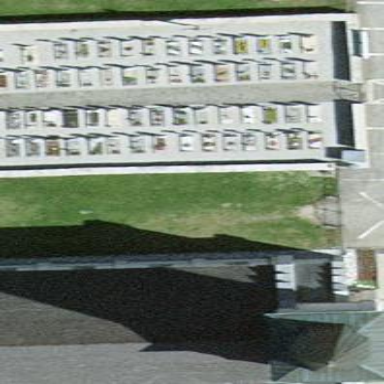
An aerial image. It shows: Cemetery.